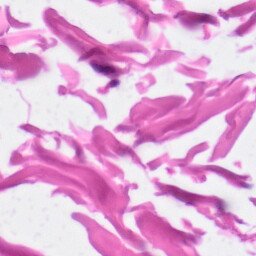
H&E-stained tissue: Skin